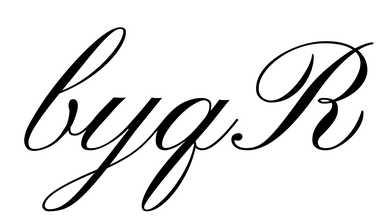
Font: PinyonScript-Regular